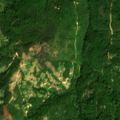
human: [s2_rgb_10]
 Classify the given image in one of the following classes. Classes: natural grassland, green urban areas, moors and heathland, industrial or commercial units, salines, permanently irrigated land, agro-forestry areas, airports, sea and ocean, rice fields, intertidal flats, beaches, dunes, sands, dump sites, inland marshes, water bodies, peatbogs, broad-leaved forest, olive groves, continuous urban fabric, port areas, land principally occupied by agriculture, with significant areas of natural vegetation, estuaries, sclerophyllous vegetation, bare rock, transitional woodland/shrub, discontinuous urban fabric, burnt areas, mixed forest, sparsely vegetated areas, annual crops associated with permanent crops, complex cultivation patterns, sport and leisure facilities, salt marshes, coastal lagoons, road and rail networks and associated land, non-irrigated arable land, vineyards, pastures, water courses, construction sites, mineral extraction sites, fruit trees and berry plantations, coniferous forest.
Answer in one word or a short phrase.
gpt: broad-leaved forest, mixed forest, transitional woodland/shrub